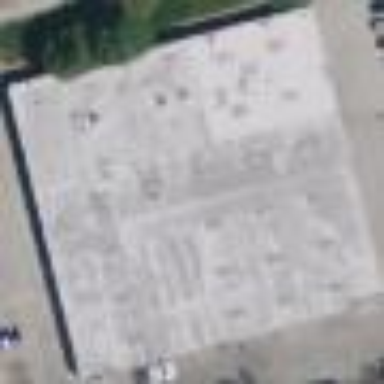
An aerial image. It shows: Industrial building.